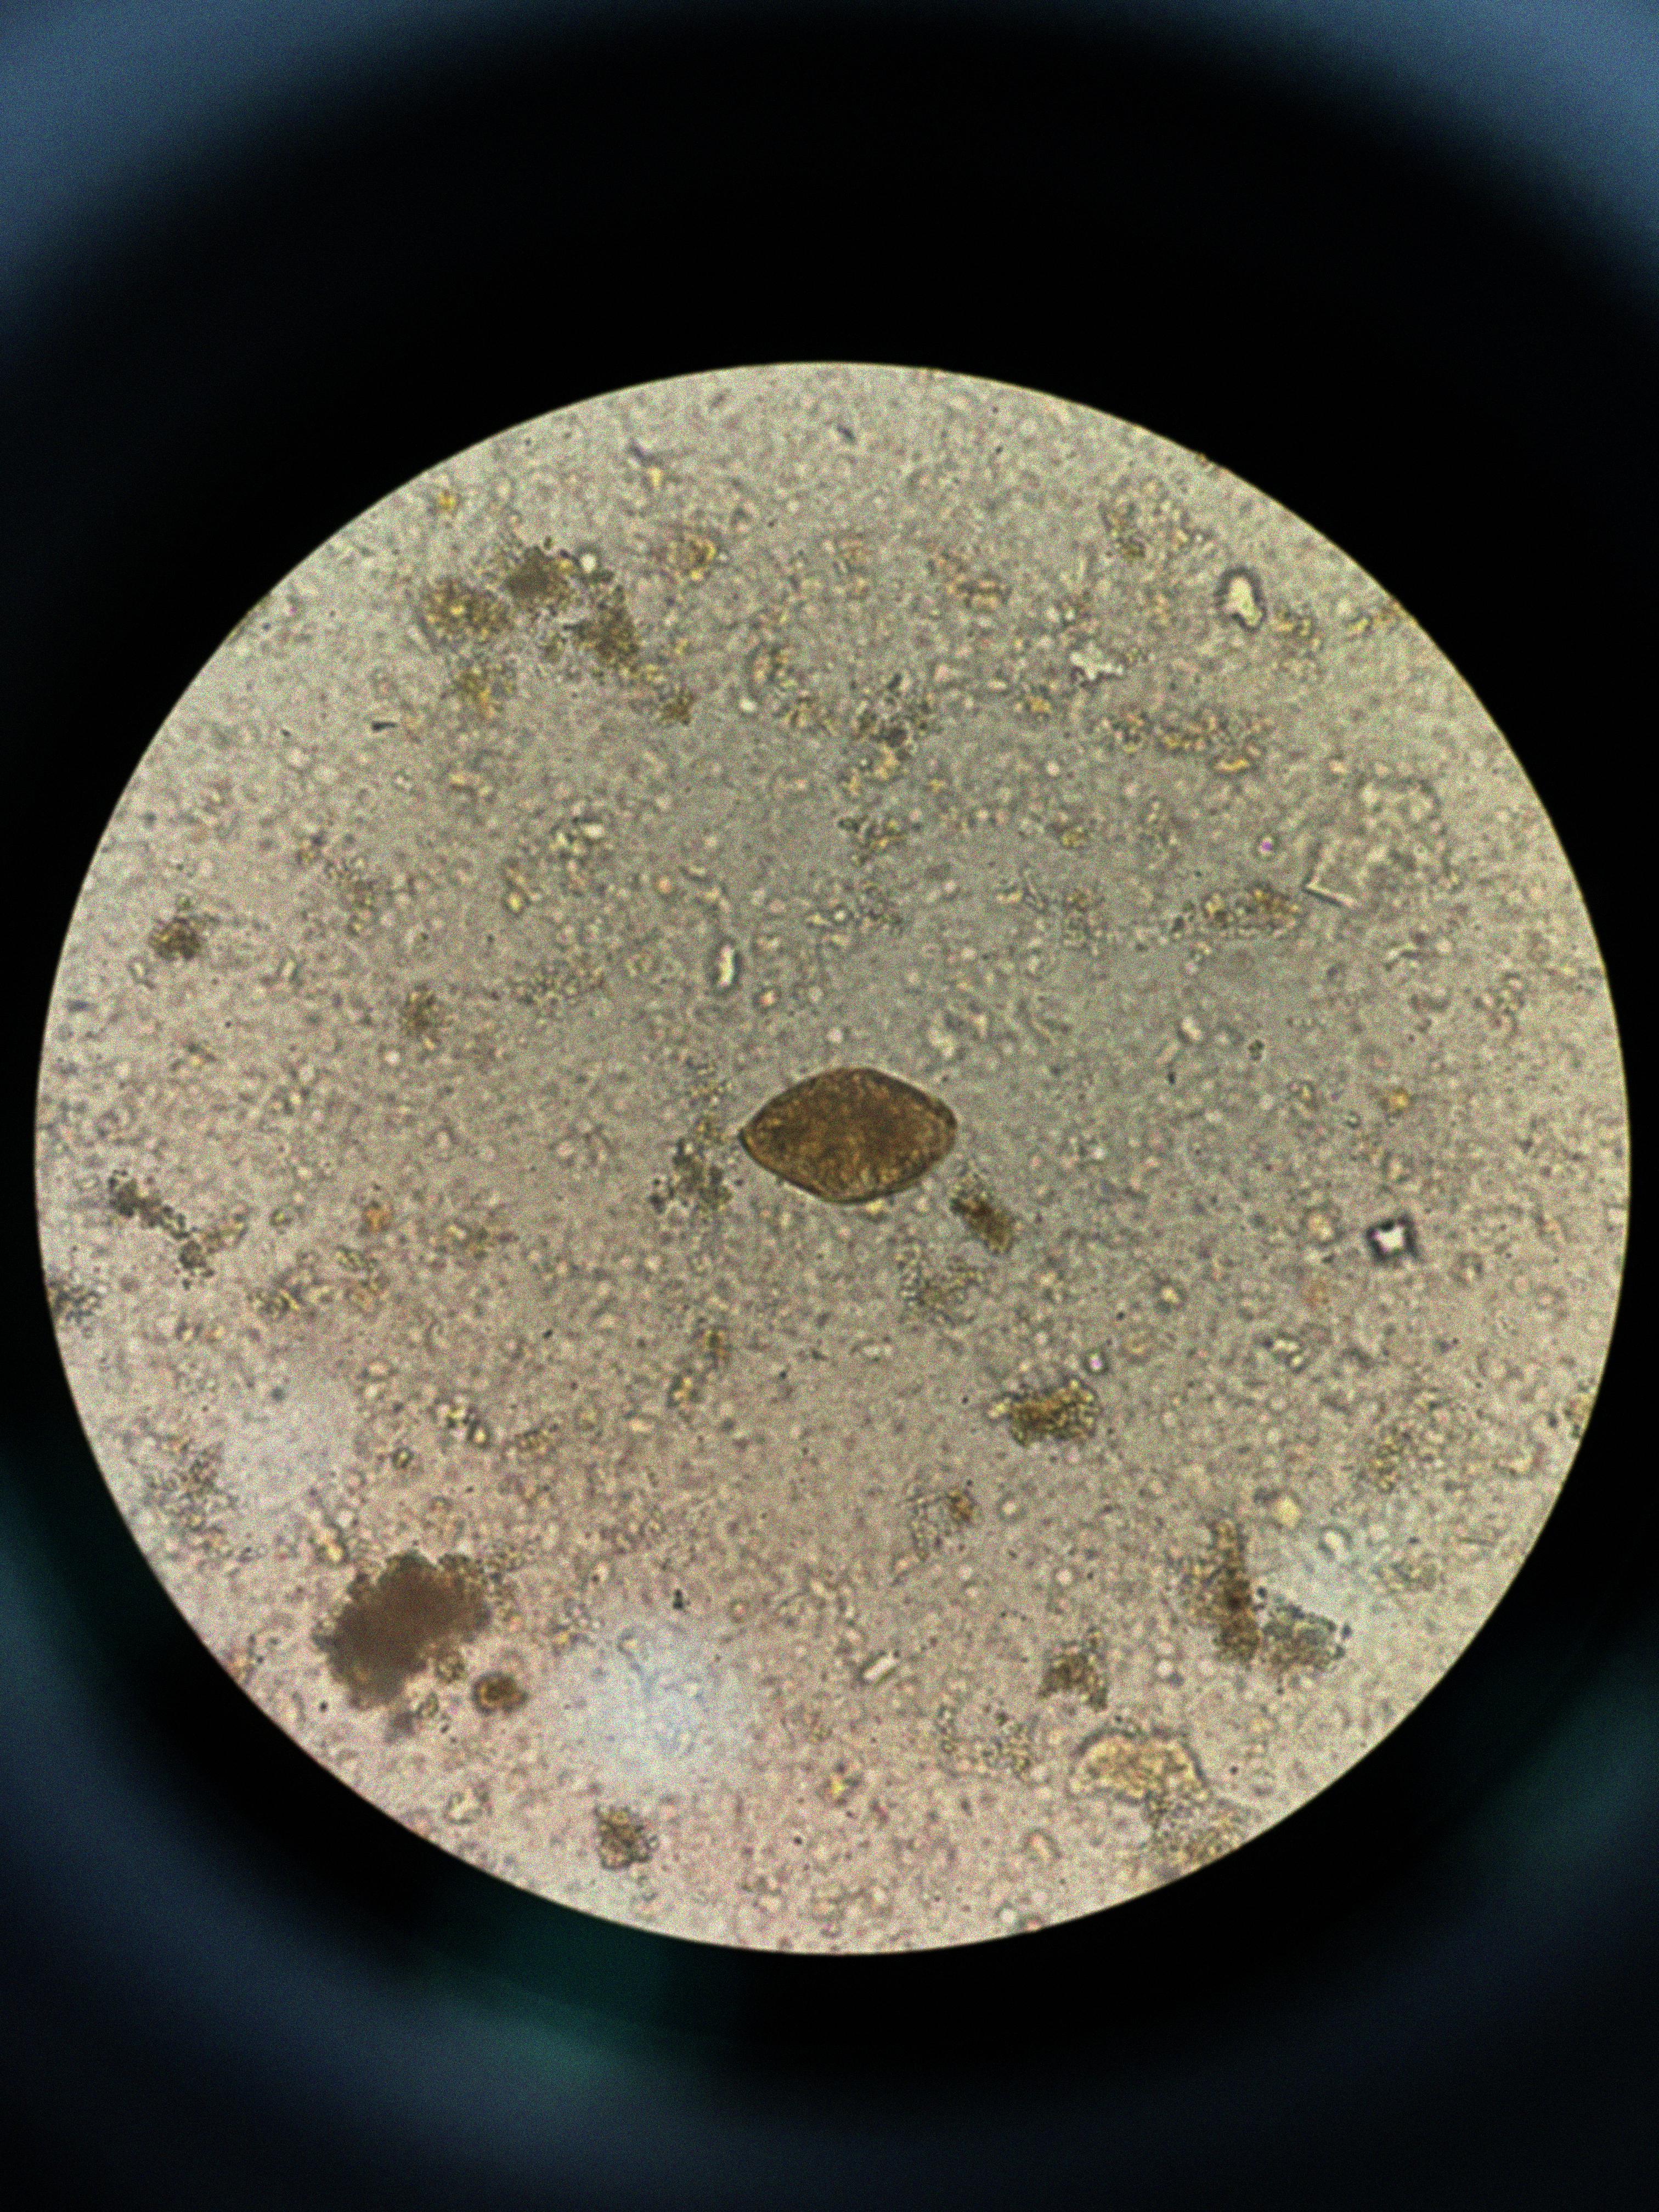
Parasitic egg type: Paragonimus spp